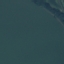
Land use / land cover class: SeaLake